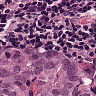
Metastatic tissue present: yes